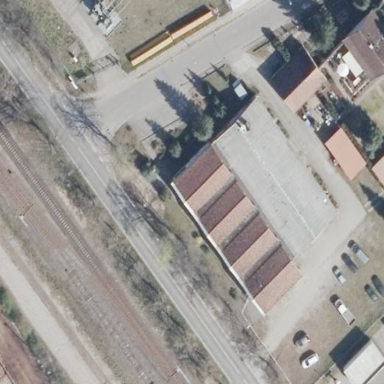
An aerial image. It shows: Car shop building.